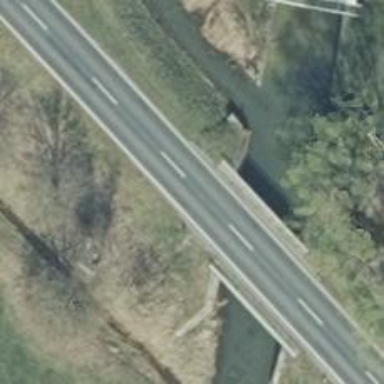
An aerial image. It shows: Secondary road with asphalt surface passing over bridge.